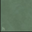
Piece: xx